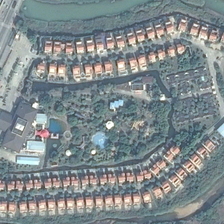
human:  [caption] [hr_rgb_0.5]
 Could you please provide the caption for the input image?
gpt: four rows of red buildings and green trees are in resort near a river .

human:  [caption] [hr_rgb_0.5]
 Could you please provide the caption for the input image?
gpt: four rows of red buildings and green trees are in resort near a river .

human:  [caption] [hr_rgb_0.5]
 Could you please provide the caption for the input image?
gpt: four rows of red buildings and green trees are in resort near a river .

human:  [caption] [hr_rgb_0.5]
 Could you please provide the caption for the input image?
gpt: four rows of red buildings and green trees are in resort near a river .

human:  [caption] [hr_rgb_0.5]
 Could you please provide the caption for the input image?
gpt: four rows of red buildings and green trees are in resort near a river .